Question: I want to send an email in HTML format like as below image.
How can I do this?
Please help me.
Thanks in advance...!

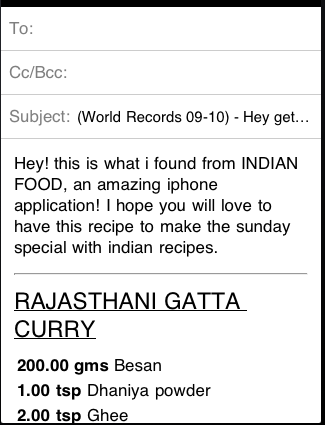
Answer: '''
String body = new String("<html><body><table><tr><td><br/>" +header+"</td></tr><br/><br/>"+"Get <b> Best Score </b> in your Android Phone.<br/>"+"<a href="" + link_val + "">" + text_value+ "</a>");
emailIntent.putExtra(android.content.Intent.EXTRA_TEXT, html.fromHtml(body));
'''
Android support only some Tag..
For more information check below link..
<URL>
<URL>